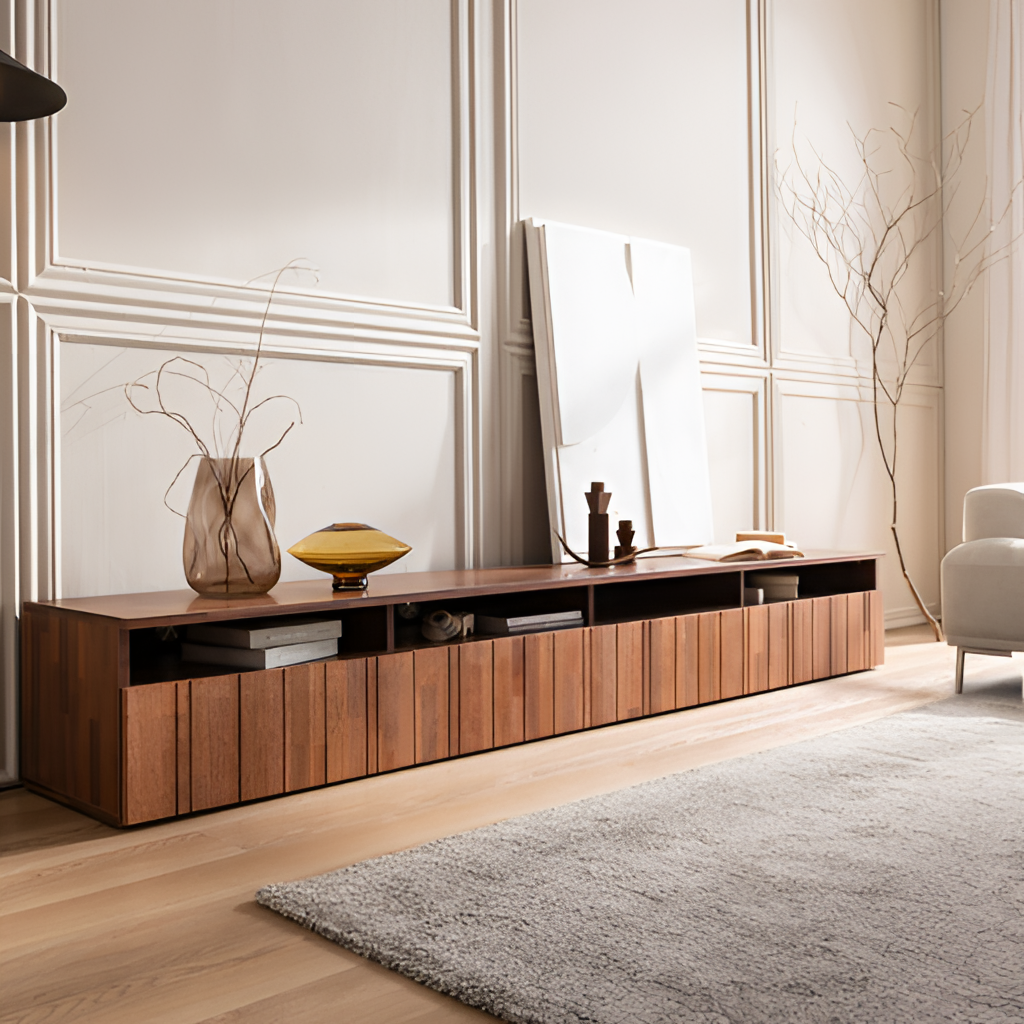
wood TV console, living room, modern, wood flooring, with plank pattern, beige panel wallpaper, with solid pattern